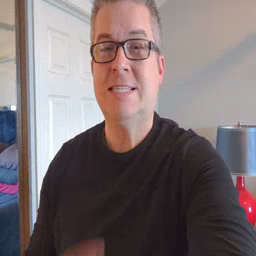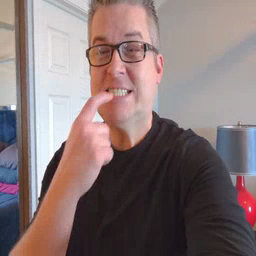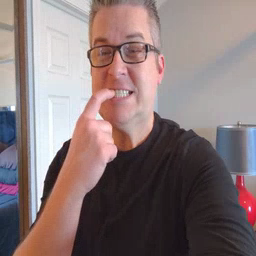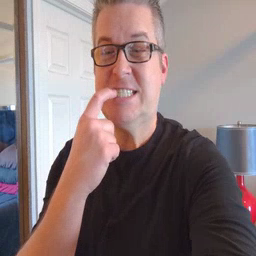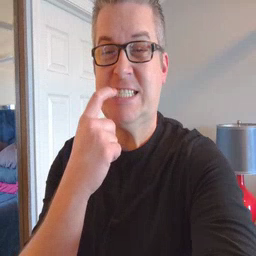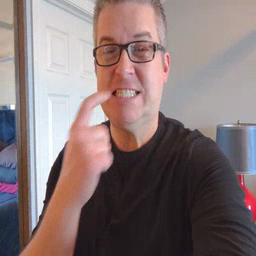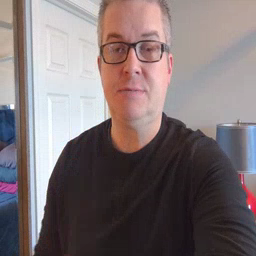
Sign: glasswindow